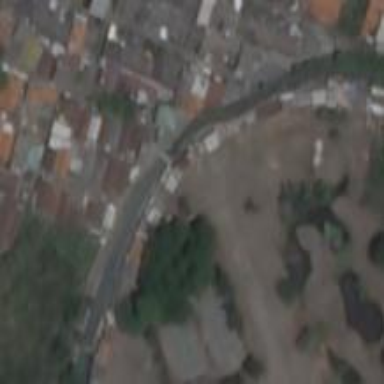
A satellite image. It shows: Residential road with bridge.